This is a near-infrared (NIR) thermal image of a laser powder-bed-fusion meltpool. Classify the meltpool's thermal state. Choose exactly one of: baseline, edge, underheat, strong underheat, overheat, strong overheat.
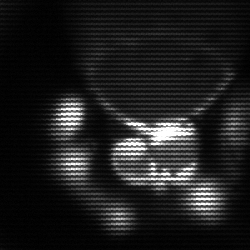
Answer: edge